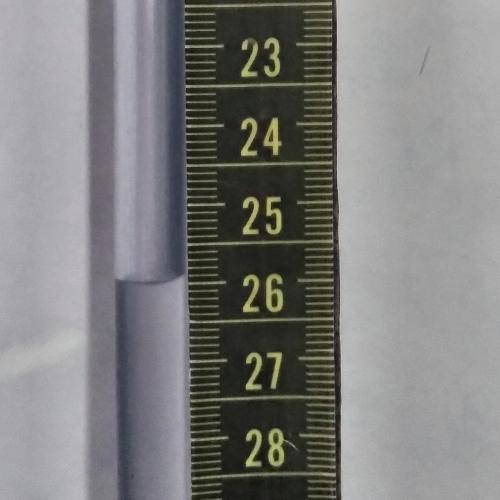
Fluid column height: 25.9 cm